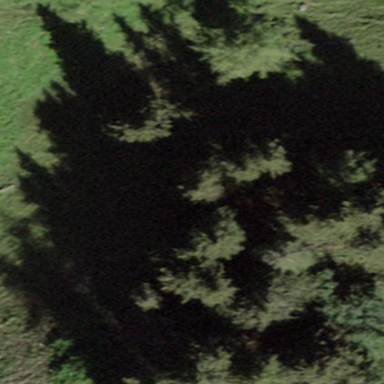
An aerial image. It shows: Forest area.